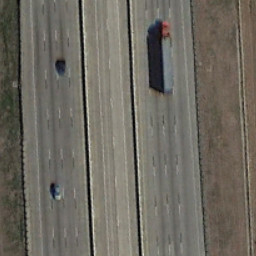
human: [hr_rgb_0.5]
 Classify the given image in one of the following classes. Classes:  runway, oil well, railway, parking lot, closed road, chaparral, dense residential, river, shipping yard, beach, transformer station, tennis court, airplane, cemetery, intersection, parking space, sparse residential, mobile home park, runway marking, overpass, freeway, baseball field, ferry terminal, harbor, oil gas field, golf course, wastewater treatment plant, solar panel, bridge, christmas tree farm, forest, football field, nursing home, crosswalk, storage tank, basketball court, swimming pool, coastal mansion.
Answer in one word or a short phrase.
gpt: freeway